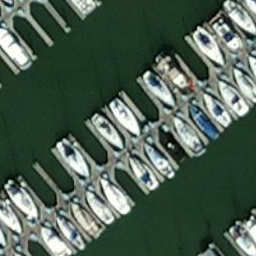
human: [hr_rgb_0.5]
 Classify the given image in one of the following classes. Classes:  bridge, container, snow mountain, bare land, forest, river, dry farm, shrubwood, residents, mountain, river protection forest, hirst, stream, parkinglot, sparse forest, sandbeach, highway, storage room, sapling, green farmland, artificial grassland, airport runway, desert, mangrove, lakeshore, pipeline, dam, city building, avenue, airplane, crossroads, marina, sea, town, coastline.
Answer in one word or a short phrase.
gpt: marina